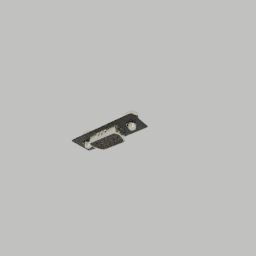
Label: electronics